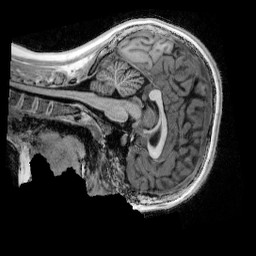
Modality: UNIT1_denoised
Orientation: sagittal
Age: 13
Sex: female
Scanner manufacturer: siemens
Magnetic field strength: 3 T
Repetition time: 4 s
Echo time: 0.00303 s